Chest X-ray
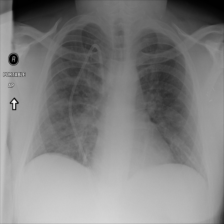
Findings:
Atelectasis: negative
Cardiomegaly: negative
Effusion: negative
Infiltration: negative
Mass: negative
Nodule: negative
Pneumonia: negative
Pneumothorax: negative
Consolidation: negative
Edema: negative
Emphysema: negative
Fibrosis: negative
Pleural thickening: negative
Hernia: negative